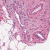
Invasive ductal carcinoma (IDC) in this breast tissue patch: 0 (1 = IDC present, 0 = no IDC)